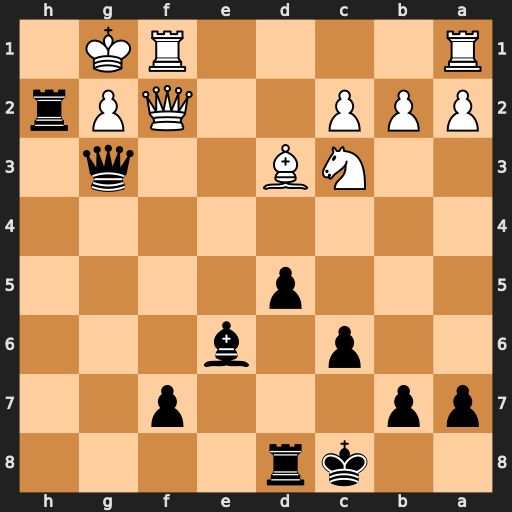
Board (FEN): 2kr4/pp3p2/2p1b3/3p4/8/2NB2q1/PPP2QPr/R4RK1
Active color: b
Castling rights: -
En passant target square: -
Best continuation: Rh1+ Kxh1 Rh8+ Bh7 Rxh7+ Kg1 Qh2#